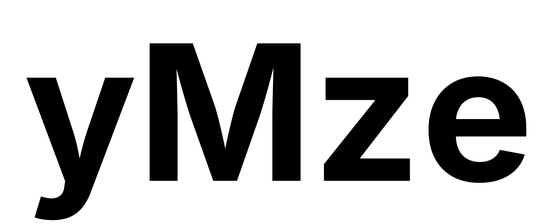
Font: Inter_Bold